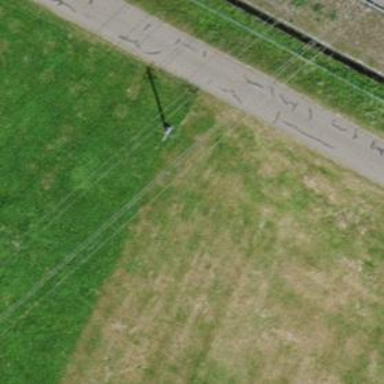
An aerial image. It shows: Minor power line.